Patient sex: M
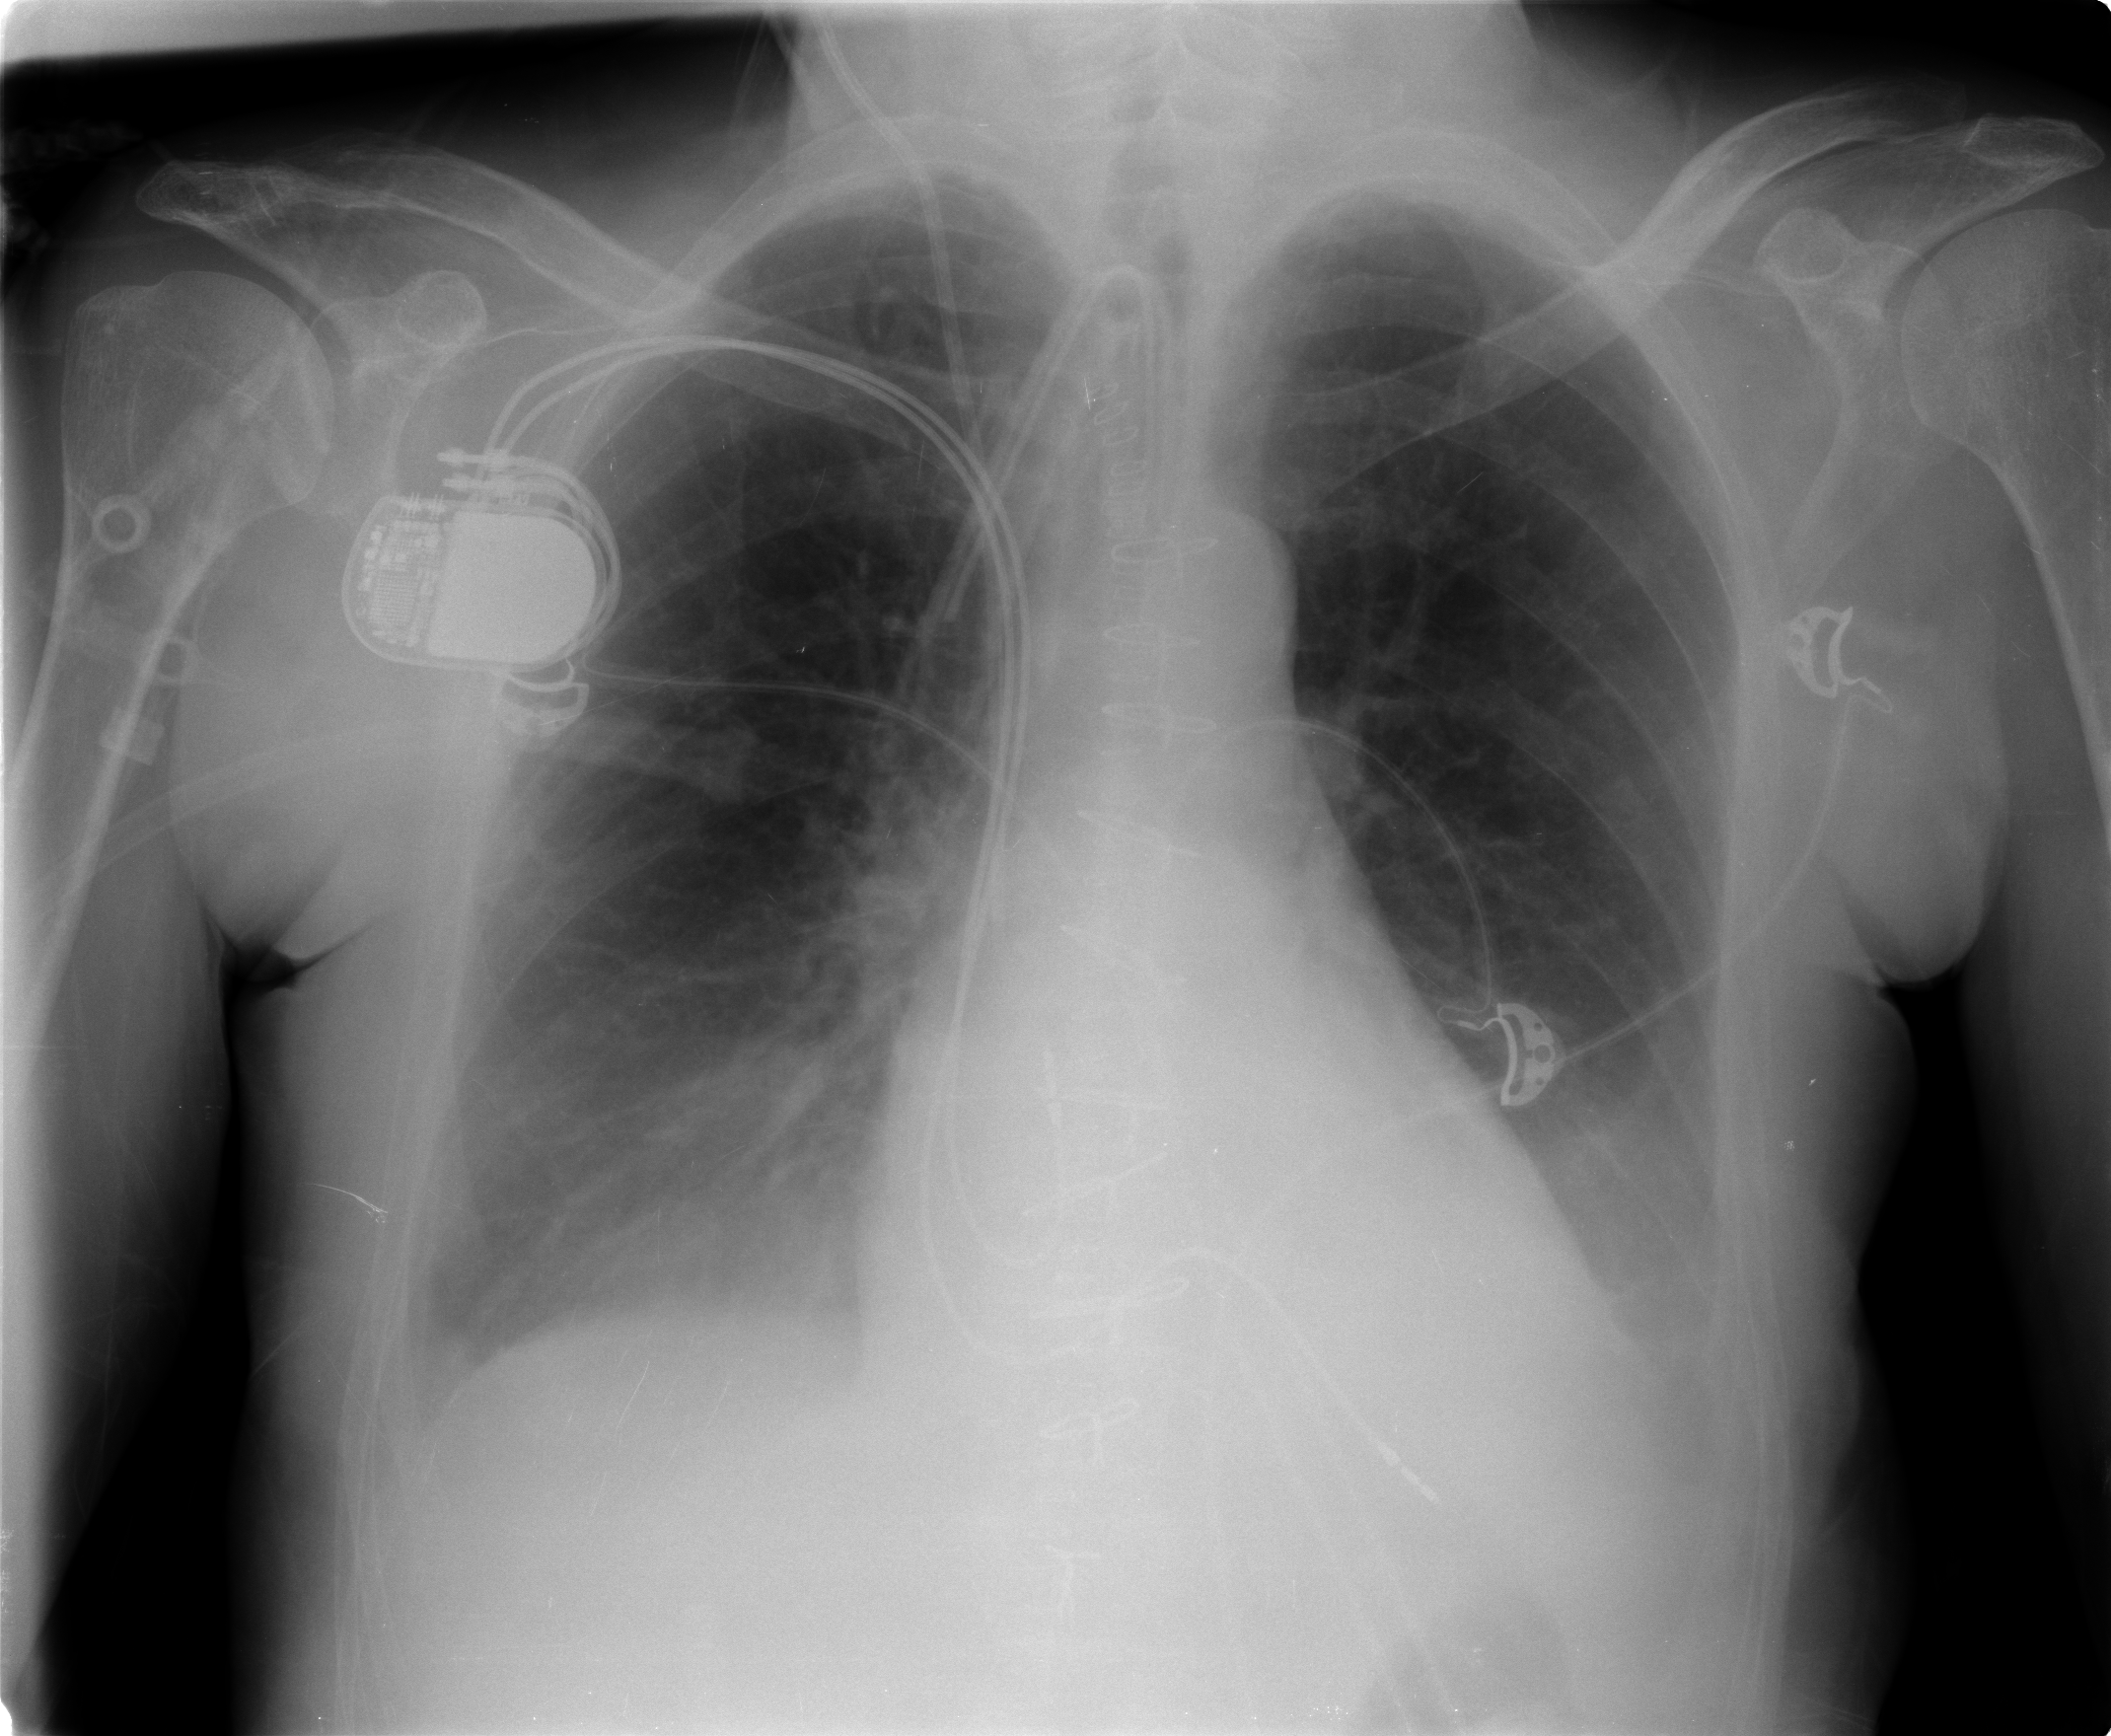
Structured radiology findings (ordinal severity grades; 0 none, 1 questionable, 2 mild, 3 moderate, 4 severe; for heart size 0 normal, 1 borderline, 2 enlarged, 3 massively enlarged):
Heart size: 0
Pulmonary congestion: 3
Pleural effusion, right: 2
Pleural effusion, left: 2
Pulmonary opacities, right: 0
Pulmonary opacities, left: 0
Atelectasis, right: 2
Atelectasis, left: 2